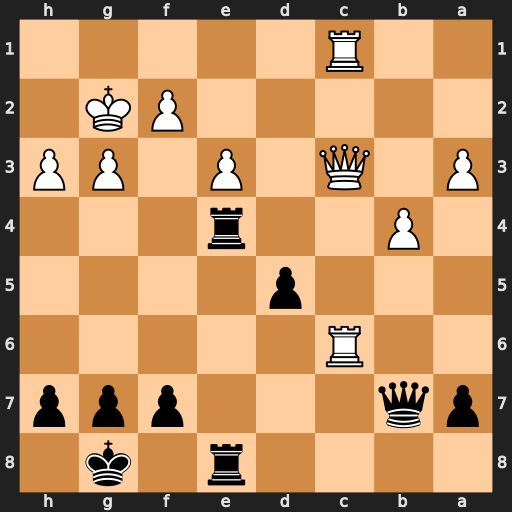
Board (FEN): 4r1k1/pq3ppp/2R5/3p4/1P2r3/P1Q1P1PP/5PK1/2R5
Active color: b
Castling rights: -
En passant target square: -
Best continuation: Rc4 Rxc4 d4+ Kg1 dxc3